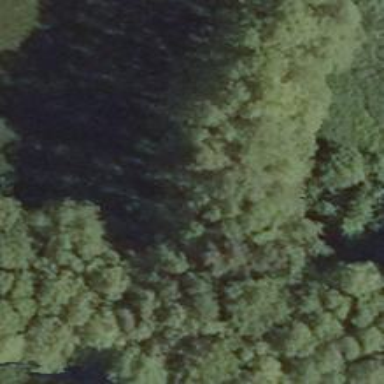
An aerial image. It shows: Row of trees in natural setting.